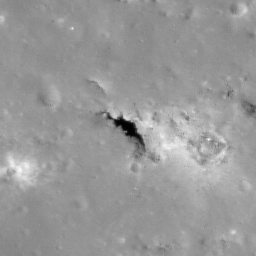
Pit: Kepler 1
Host crater: Kepler
Host type: impact_melt
Lunar coordinates: latitude 8.274, longitude 322.05